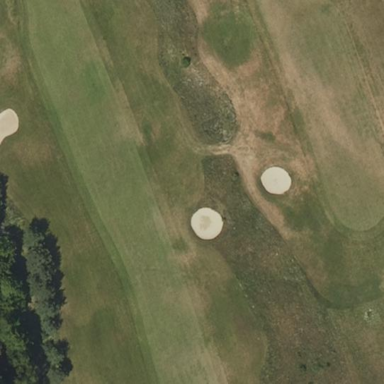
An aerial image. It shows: Golf fairway in the image.